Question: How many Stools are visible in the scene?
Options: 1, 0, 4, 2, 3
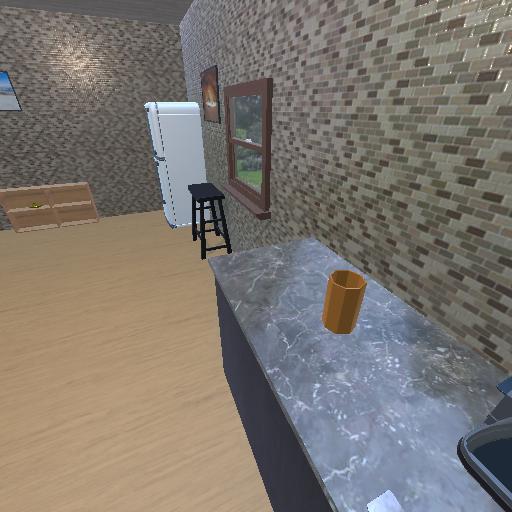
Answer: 1